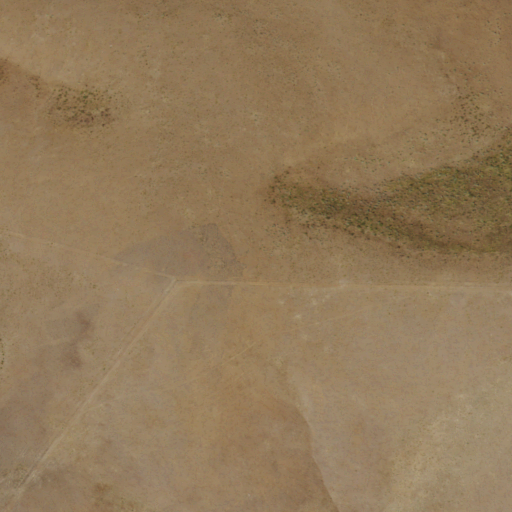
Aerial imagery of ridge(s) in Nevada named Cornucopia Ridge containing grassland and shrub